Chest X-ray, PA view. Patient: 44 years old, sex M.
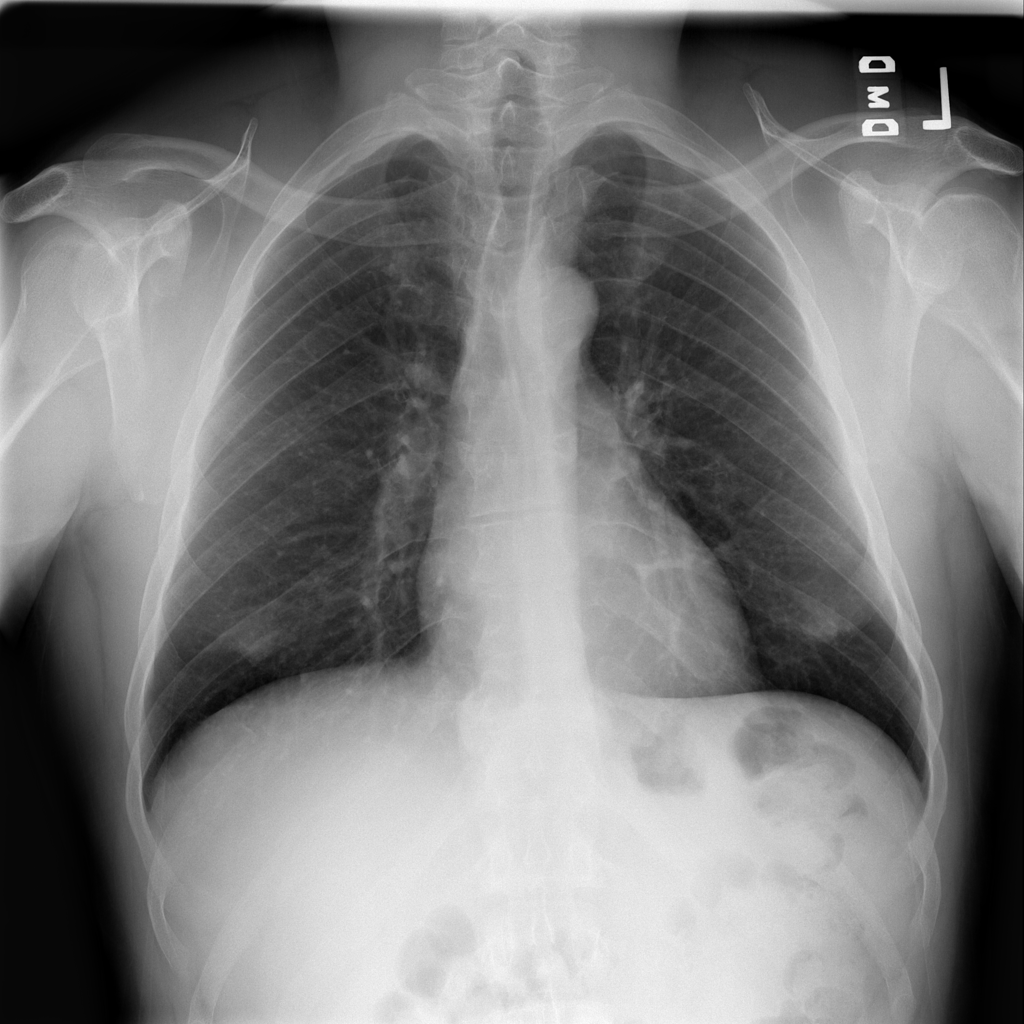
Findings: No Finding